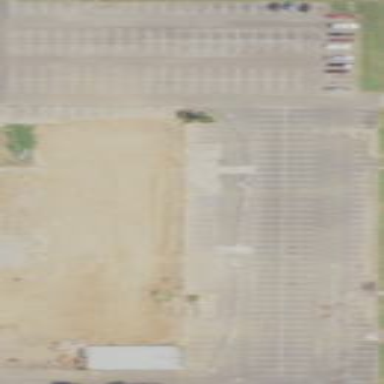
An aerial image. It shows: Parking area with surface.